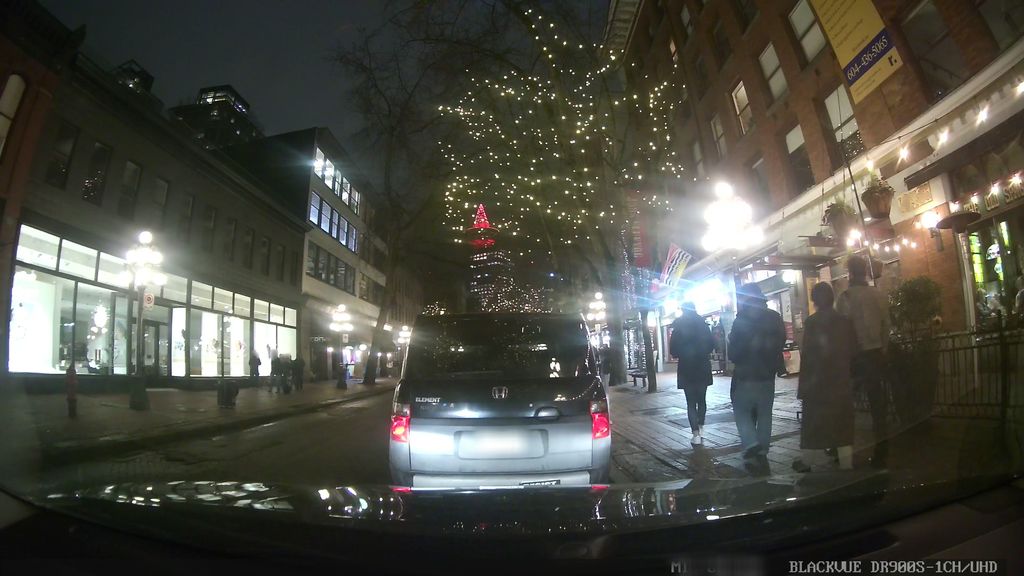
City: vancouver